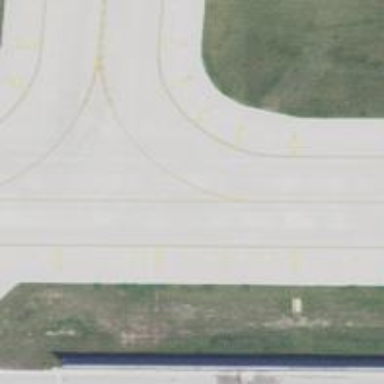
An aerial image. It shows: View of taxiway at the airport.